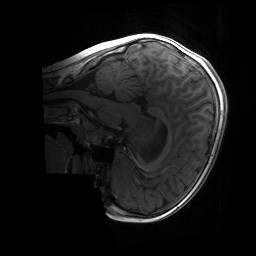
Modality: T1w
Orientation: sagittal
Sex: male
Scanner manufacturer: siemens
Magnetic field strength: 3 T
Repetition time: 1.9 s
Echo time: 0.00243 s